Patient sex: F
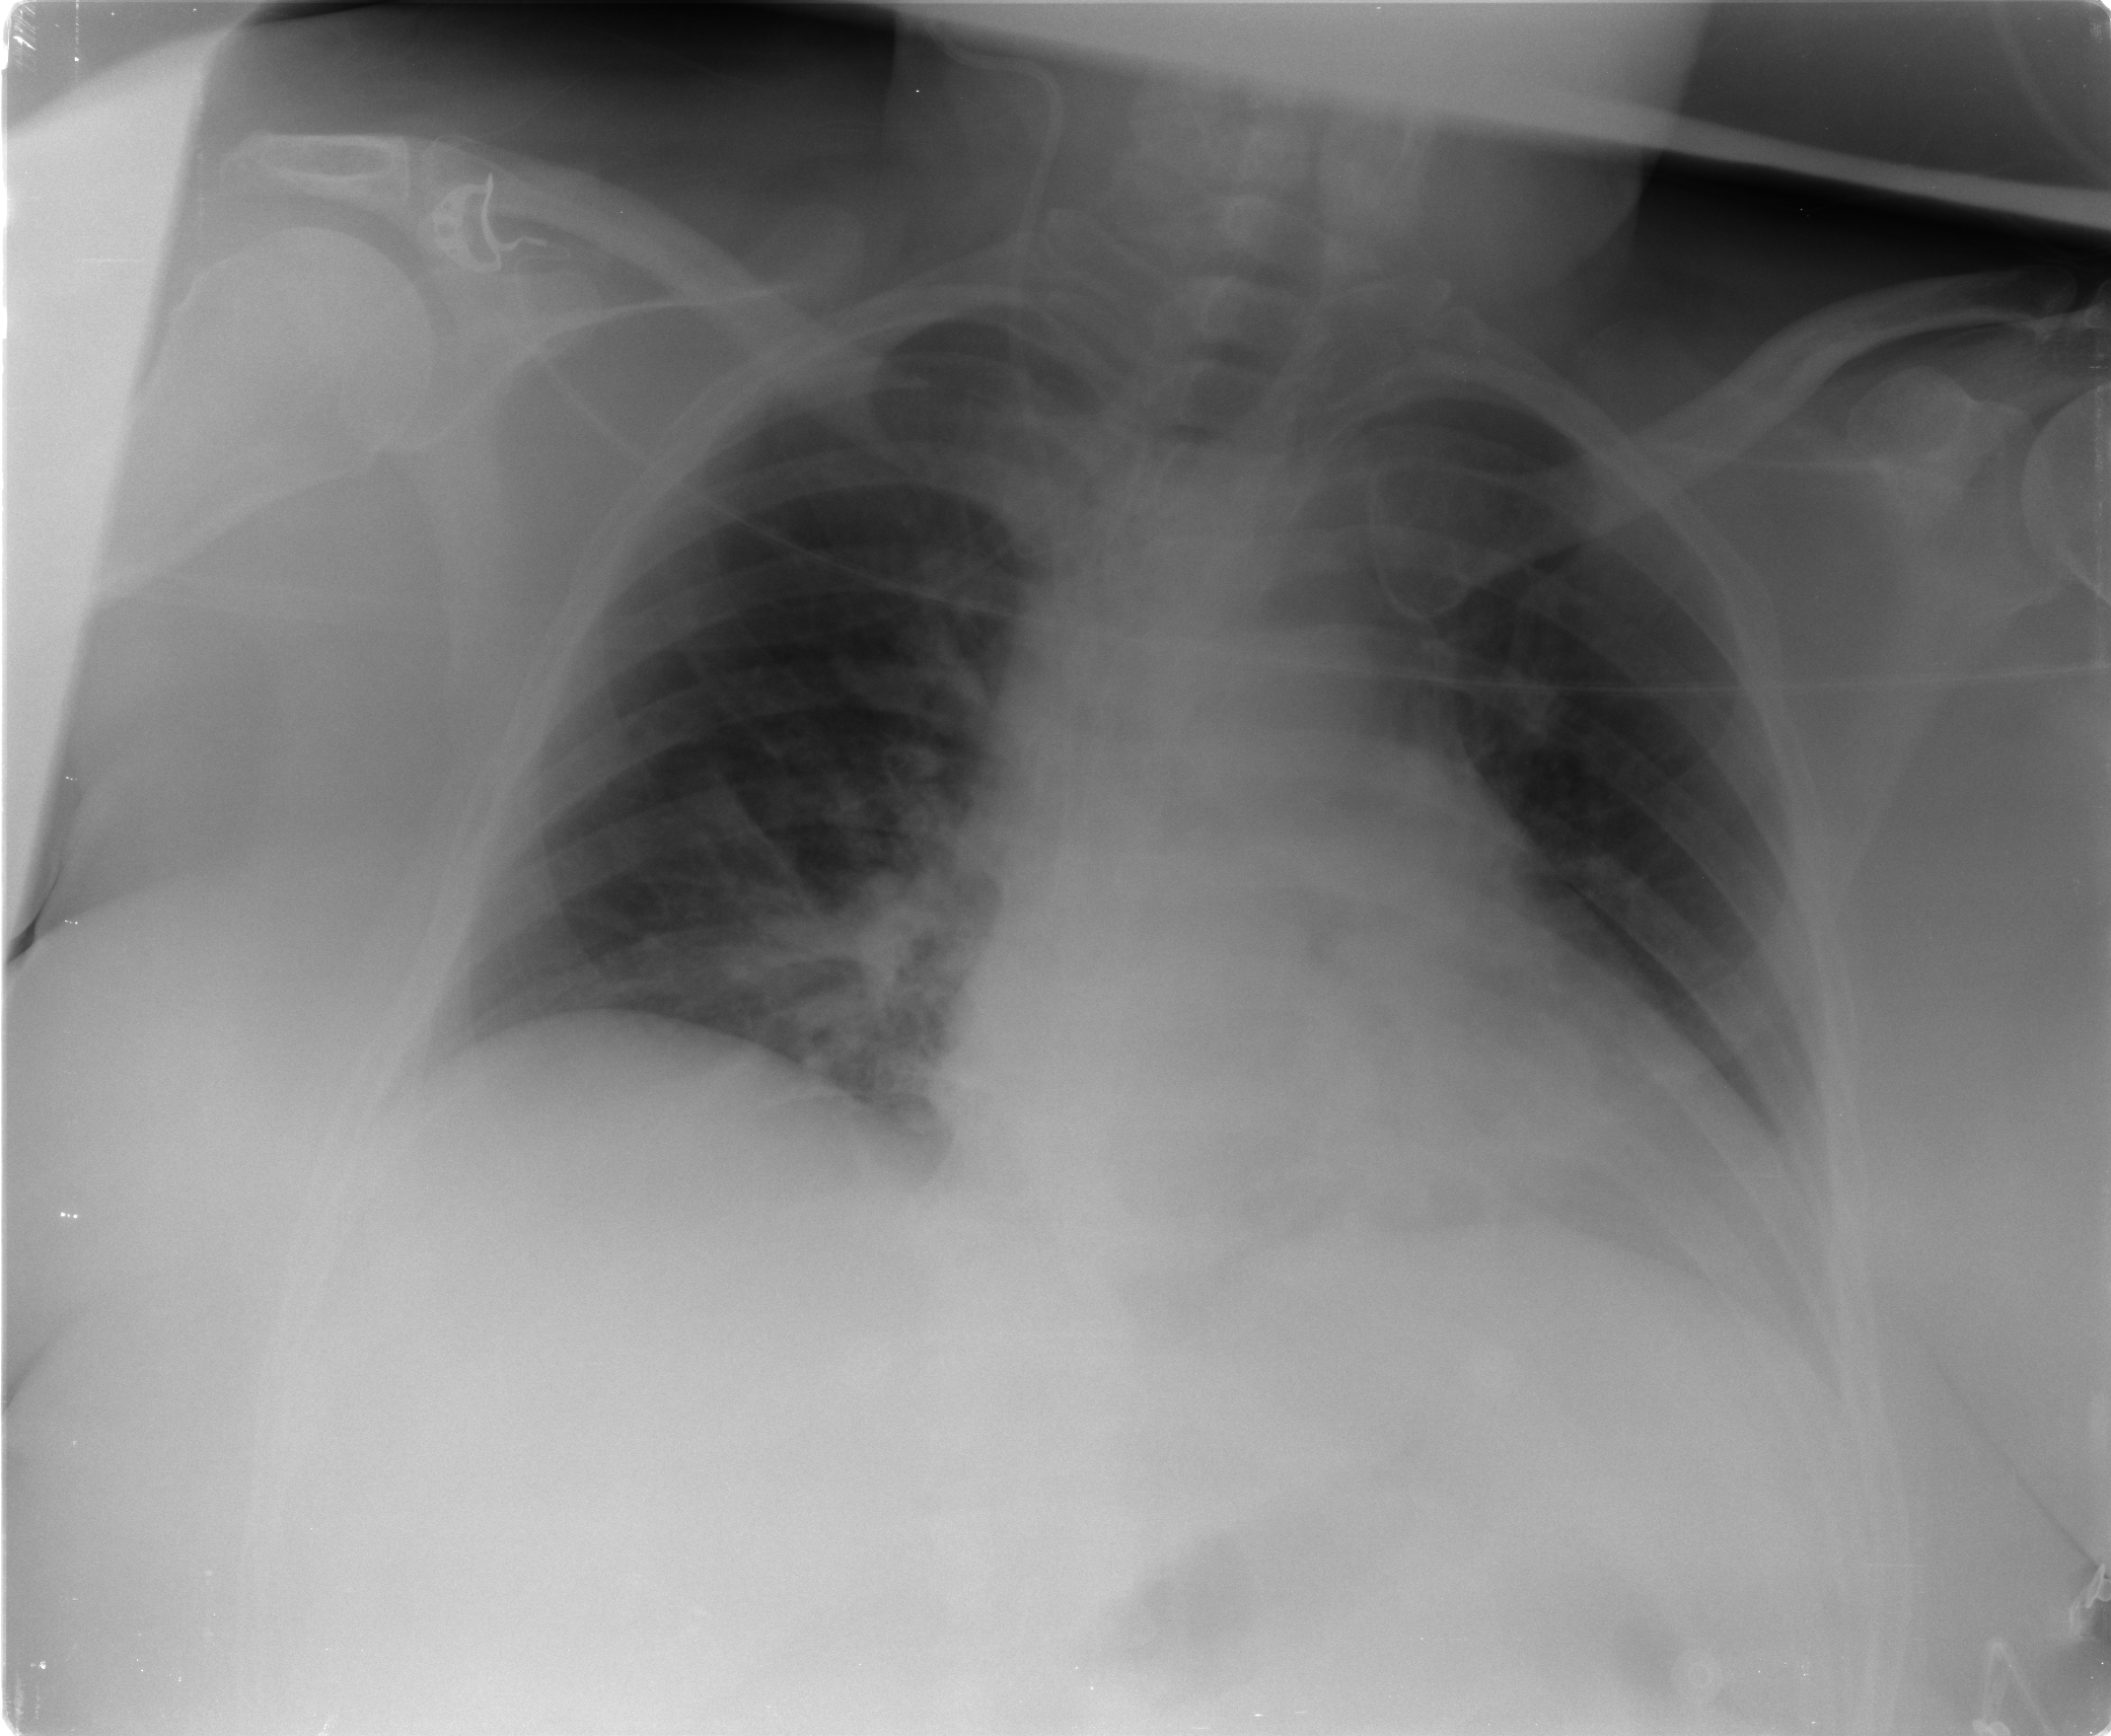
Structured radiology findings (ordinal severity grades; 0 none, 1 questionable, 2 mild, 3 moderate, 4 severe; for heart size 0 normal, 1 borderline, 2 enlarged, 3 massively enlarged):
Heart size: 2
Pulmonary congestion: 2
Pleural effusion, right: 0
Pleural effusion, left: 0
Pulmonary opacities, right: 2
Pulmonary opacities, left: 0
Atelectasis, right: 2
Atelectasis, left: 2